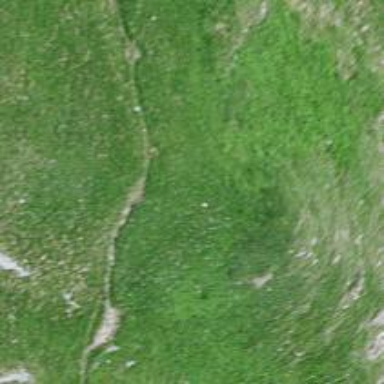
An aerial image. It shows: Path.